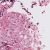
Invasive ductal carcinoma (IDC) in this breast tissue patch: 1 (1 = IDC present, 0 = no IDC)